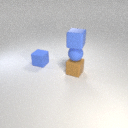
small brown rubber cube to the right of small blue rubber cube